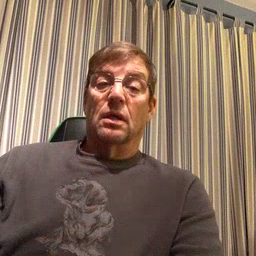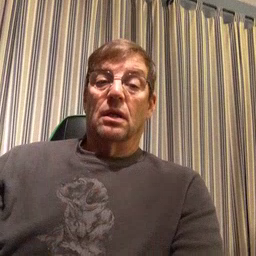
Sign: pretty